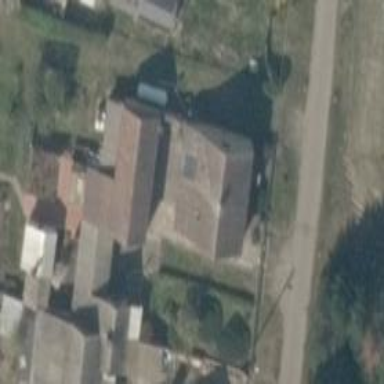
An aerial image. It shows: Detached building with gabled roof.